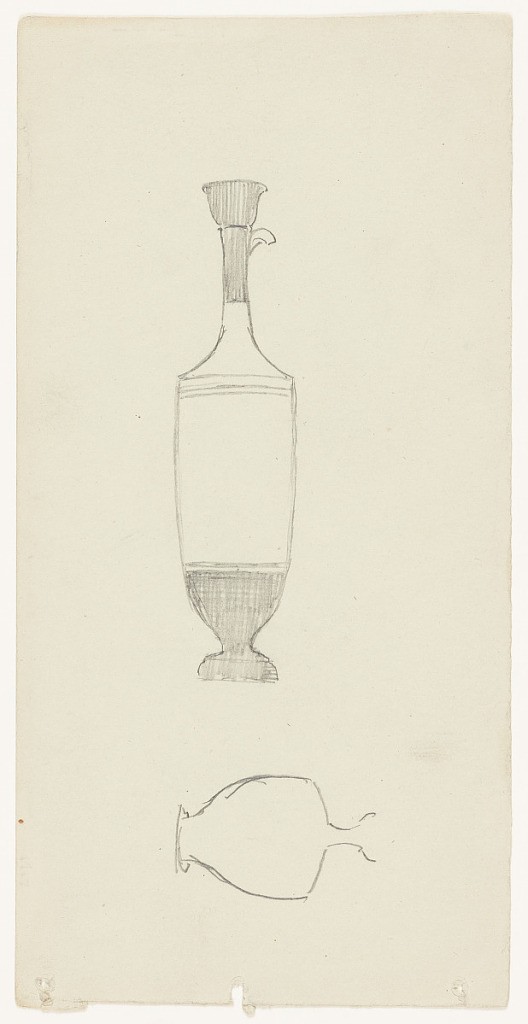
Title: Two Amphorae from the Museum at Athens, Greece
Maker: Frederic Edwin Church, American, 1826–1900
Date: April 14-25, 1869
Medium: Graphite on gray-green wove paper; verso: graphite
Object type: Drawing
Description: Object sketch of two amphorae, or narrow-necked vases with handles, inthe Museum of Athens, Greece. At center, a tall amphora is shown with broken handles and its upper and lower portions painted black. Below and oriented to the right, the unfinished outline of antoher narrow-necked vase is shown.

Verso: Object sketch of a relief carving showing an elaborate amphora (or narrow-necked vase with handles) in the Museum of Athens, Greece. Body of the vase is fluted with a wave-like motif in a band around the center. The vase's long neck and handles are elegant in form and highly ornamented. Below and oppositely oriented, a partial detail of floral carvings in shown.